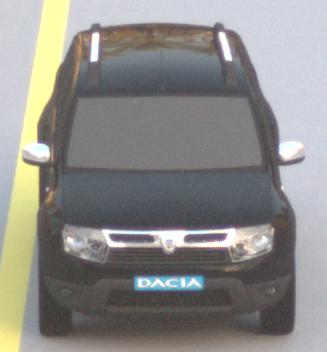
Make: Dacia
Model: Duster dCi 110 FAP
Detailed model: Duster (I)
Model produced from: 2010/06
Model produced until: 2013/11
Doors: 5
Color: black
Road condition: dry road
Daytime: sunrise or sunset
Contrast: low contrast